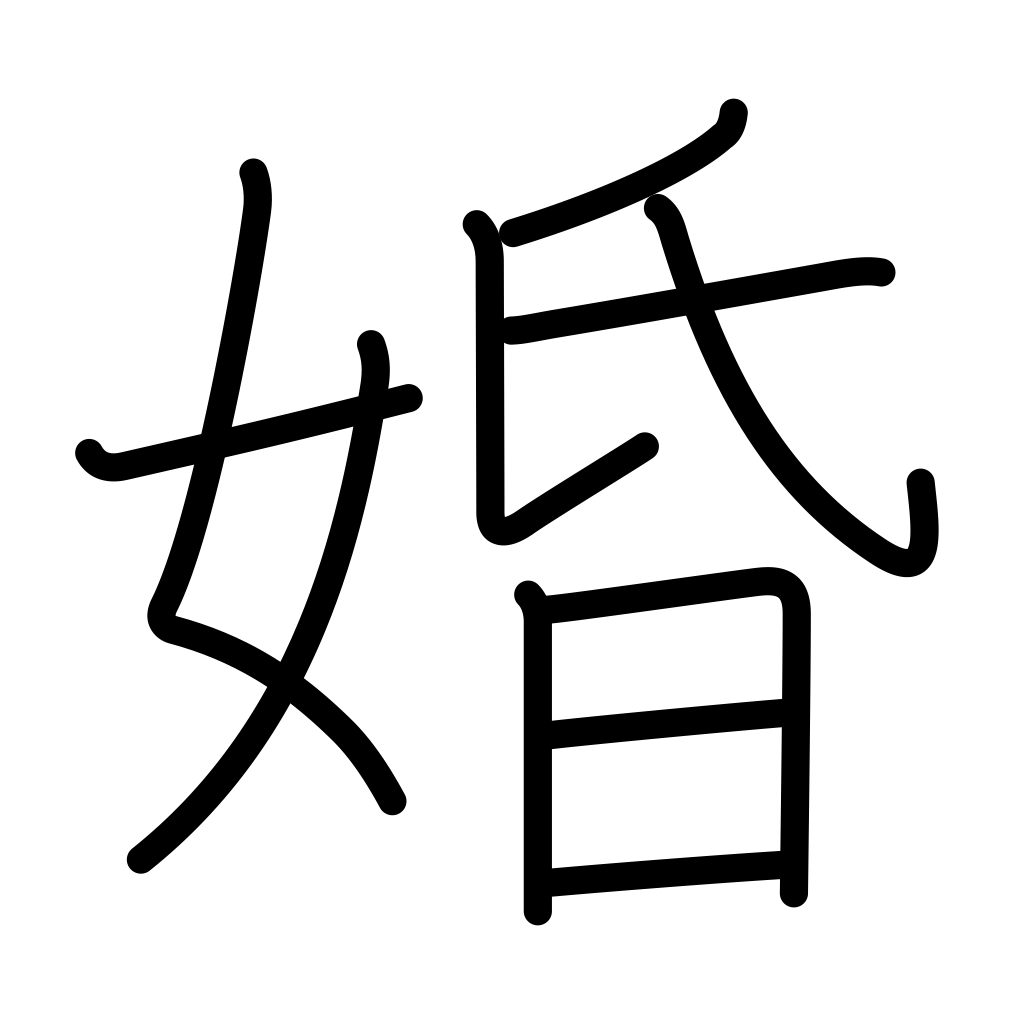
Meaning: marriage